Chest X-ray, AP view. Patient: 15 years old, sex M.
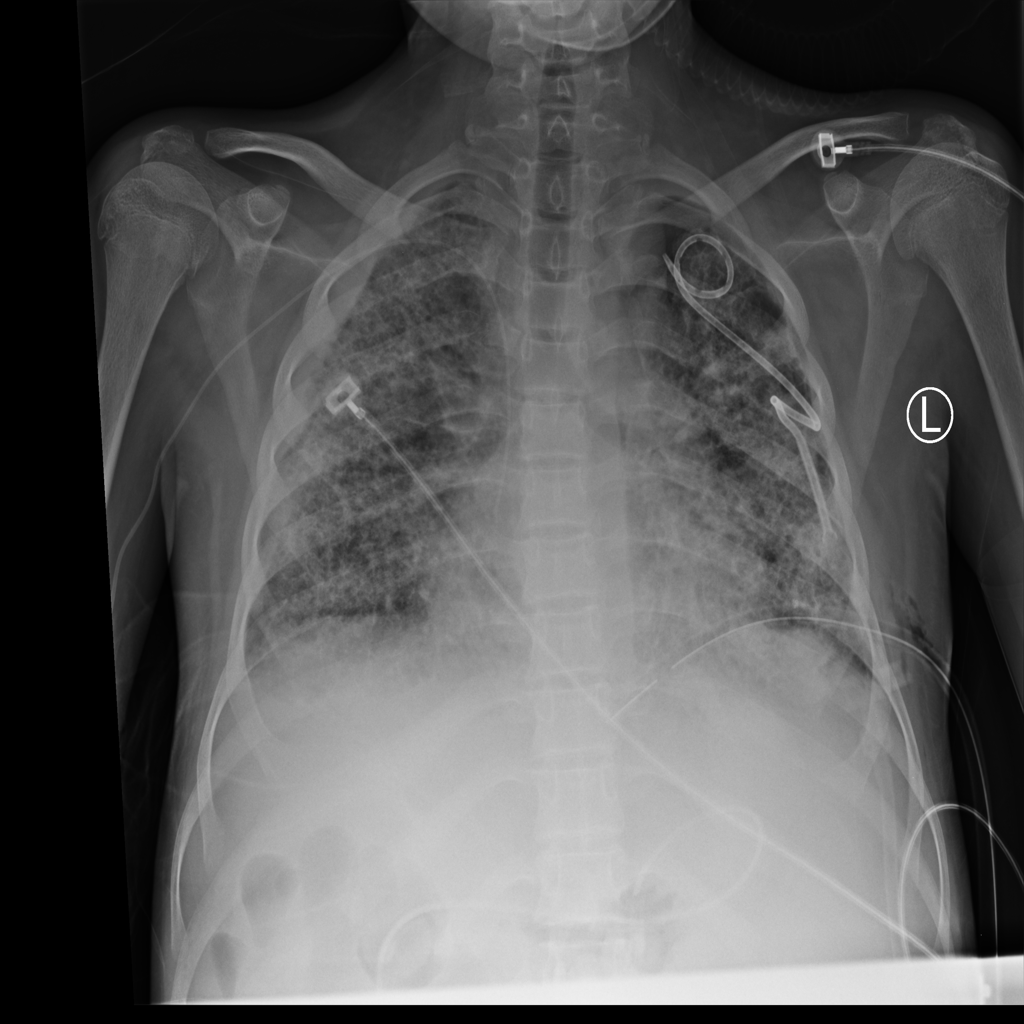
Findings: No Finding